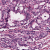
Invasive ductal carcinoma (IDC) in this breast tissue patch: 0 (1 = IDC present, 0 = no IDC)